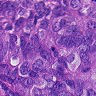
Metastatic tissue present: yes